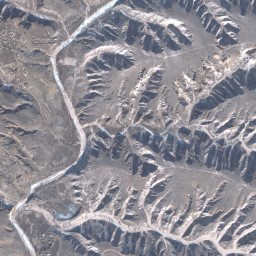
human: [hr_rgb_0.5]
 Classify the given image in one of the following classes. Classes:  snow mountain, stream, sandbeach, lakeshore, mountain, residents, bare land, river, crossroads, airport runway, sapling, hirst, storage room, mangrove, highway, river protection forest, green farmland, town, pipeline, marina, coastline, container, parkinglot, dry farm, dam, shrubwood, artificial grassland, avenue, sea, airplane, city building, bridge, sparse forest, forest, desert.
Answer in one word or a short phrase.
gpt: mountain